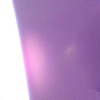
Label: sunburn